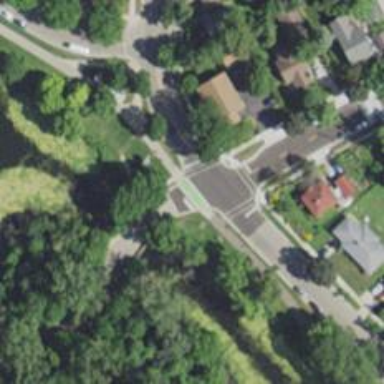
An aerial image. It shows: Marked crossing for cyclists on cycleway.